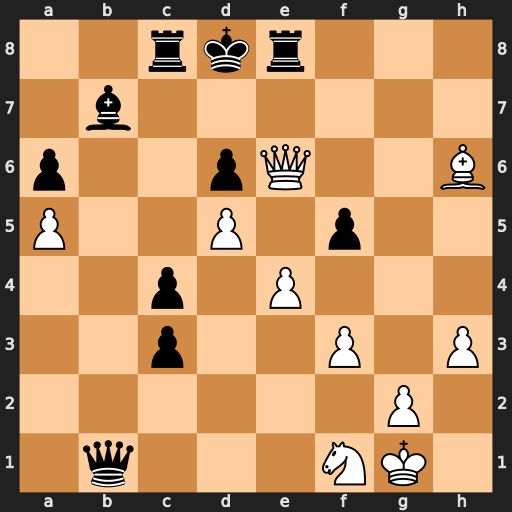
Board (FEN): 2rkr3/1b6/p2pQ2B/P2P1p2/2p1P3/2p2P1P/6P1/1q3NK1
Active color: w
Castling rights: -
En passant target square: -
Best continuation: Qxd6#